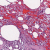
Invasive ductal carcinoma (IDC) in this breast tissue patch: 0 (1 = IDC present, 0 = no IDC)